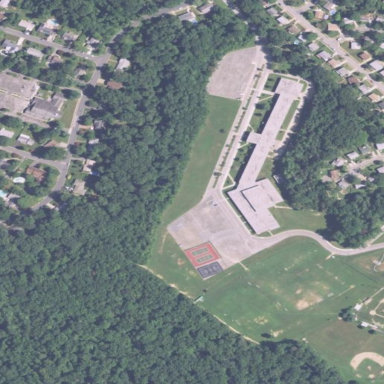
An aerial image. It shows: School.